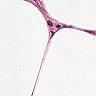
Metastatic tissue present: no